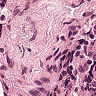
Metastatic tissue present: no